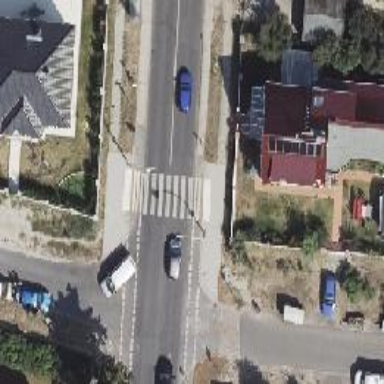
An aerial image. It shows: Zebra crossing on the road.